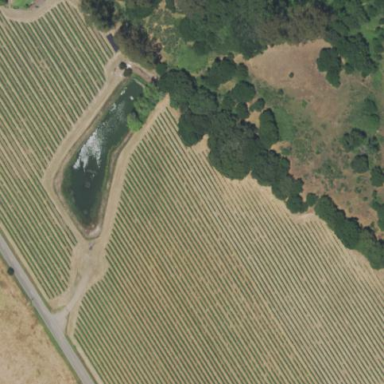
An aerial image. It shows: Vineyard with grape crops.